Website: crate-barrel
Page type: billing-address
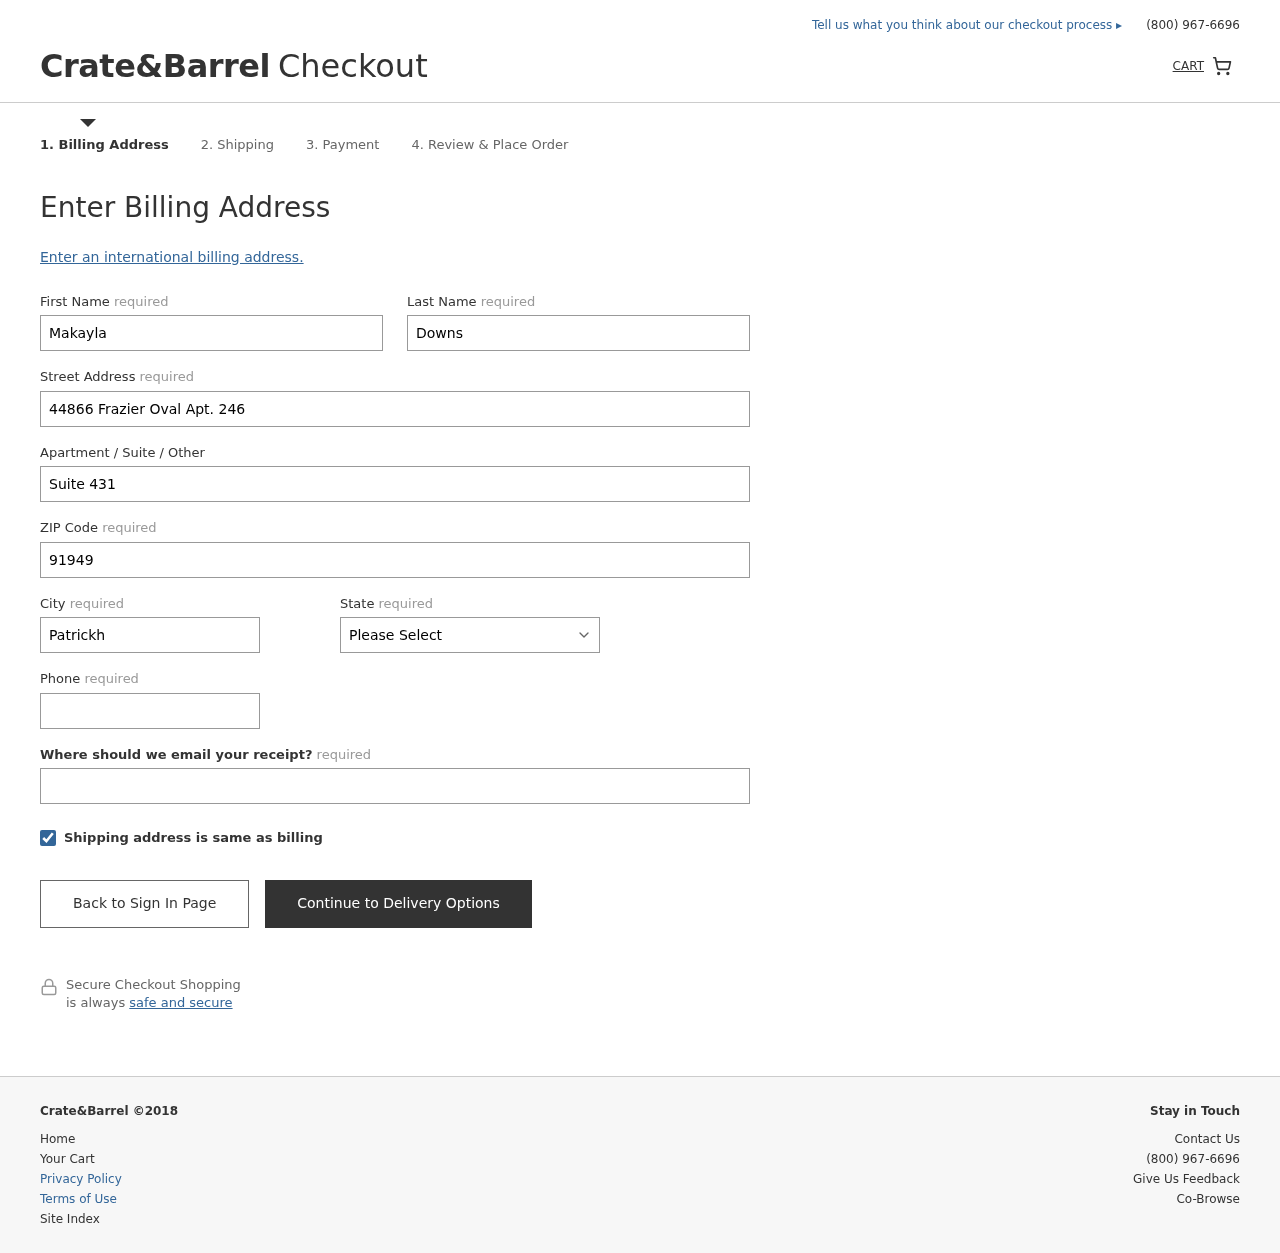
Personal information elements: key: PII_STATE
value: South Carolina
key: PII_FIRSTNAME
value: Makayla
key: PII_LASTNAME
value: Downs
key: PII_STREET
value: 44866 Frazier Oval Apt. 246
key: PII_STREET2
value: Suite 431
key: PII_POSTCODE
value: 91949
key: PII_CITY
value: Patrickhaven
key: PII_PHONE
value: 7275311196
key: PII_EMAIL
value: makayla_downs@yahoo.com